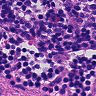
Metastatic tissue present: no